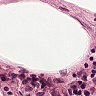
Metastatic tissue present: no